Question: I have a firebase repository, and the data is structured like the following:

I am writing java code and i just want to get the value of "listname". HEre is what i do:
'''
Firebase f = new Firebase("https://marketlist.firebaseio.com/sharedlists/list1/listname");
'''
and then, when i look at member functions of my firebase object f, isee that there is a getName() function that returns listname, which is "list1", but there is no getValue() function here. Also, i tried
'''
Query q = f.startAt("list1").endAt("list1");
'''
but again, i cannot get the value. Can anybody help me with this?
Thanks
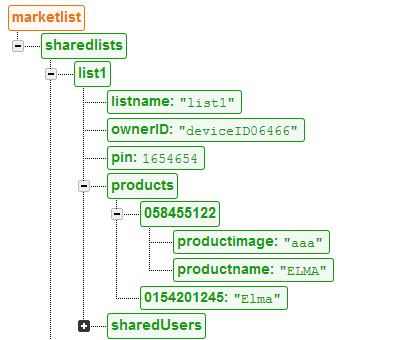
Answer: Firebase's logic is that data may change over time. So instead of exposing a value on the Firebase reference, you need to for changes like this:
'''
f.on('value', function(snapshot) {
var val = snapshot.val();
});
'''
Inside this callback function, 'val' will now have 'list1' as its value.
If/when the value of 'listname' changes, the callback will be called again and 'val' will have the new value.
I had missed that you use Java, so the above example is for JavaScript.
In Java the mechanism is very similar, but syntactically different:
'''
f.addValueEventListener(new ValueEventListener() {
@Override
public void onDataChange(DataSnapshot snapshot) {
String val = (String) snapshot.getValue());
}
@Override public void onCancelled() { }
});
'''
So you attach a listener through 'addValueEventListener'. Then the 'onDataChange' method is invoked immediately for the initial value and whenever the referenced value changes.